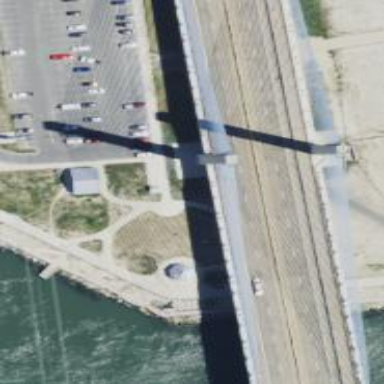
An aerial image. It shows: Bridge supported by pillars.